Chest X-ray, PA view. Patient: 34 years old, sex F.
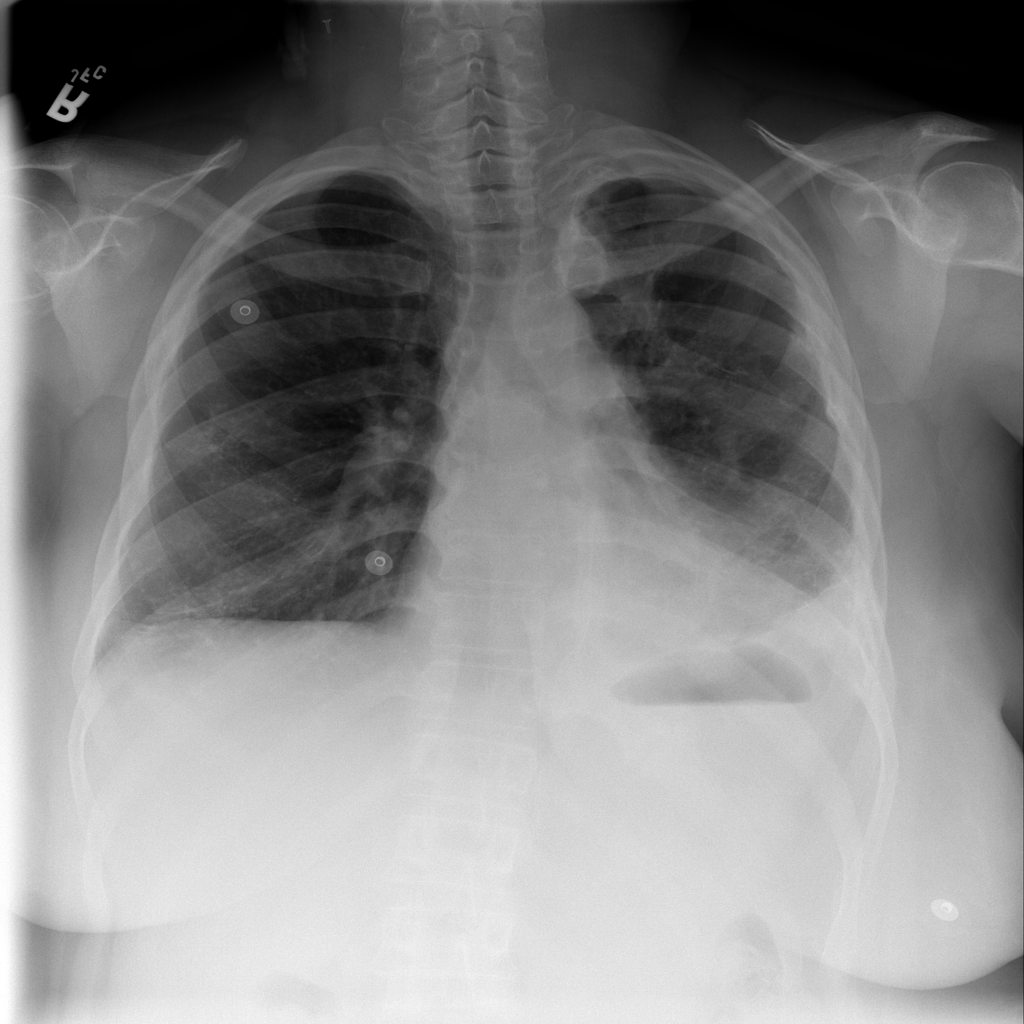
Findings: Infiltration, Pleural_Thickening